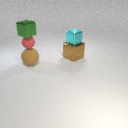
large brown metal cube behind large brown rubber sphere